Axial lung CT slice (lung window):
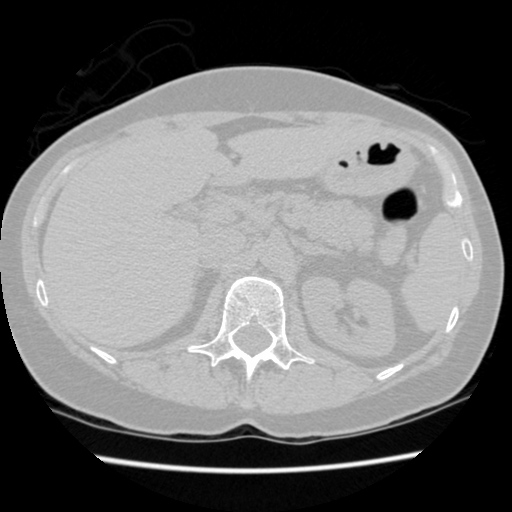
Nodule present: no